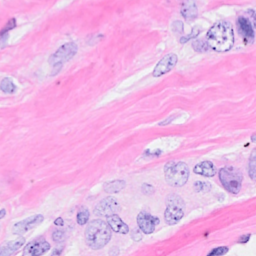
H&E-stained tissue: Breast